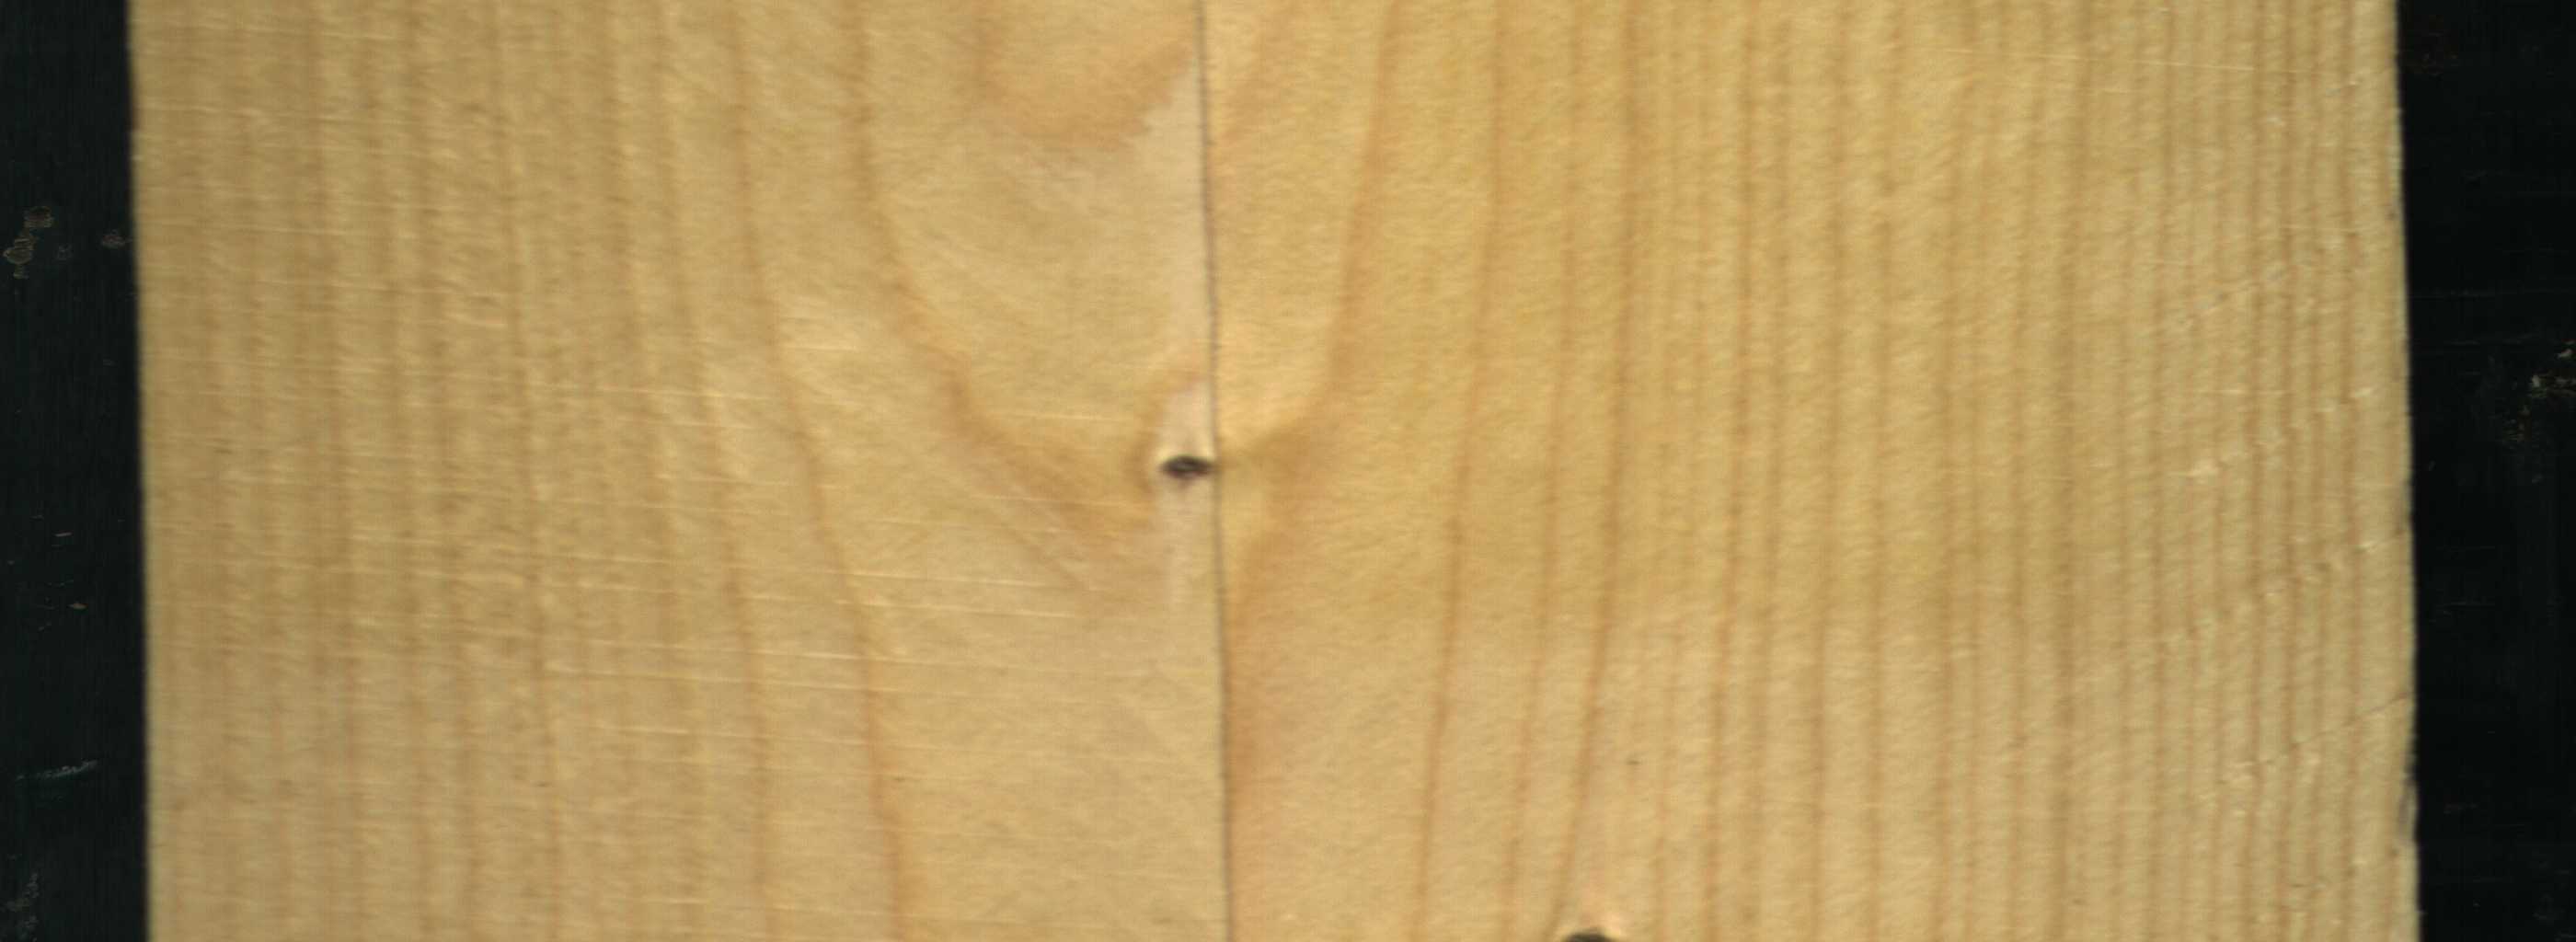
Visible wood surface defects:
Live_Knot
Live_Knot